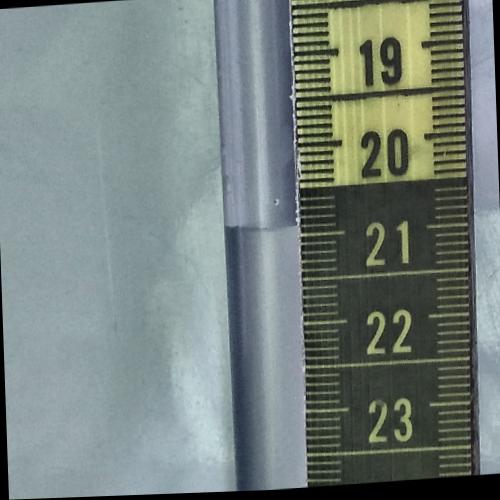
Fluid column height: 20.9 cm